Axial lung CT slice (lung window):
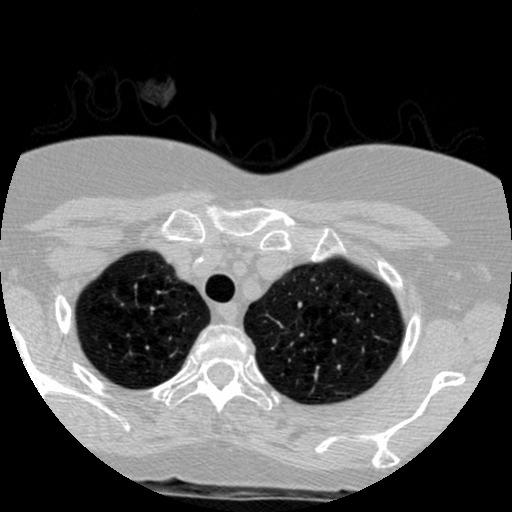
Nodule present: no